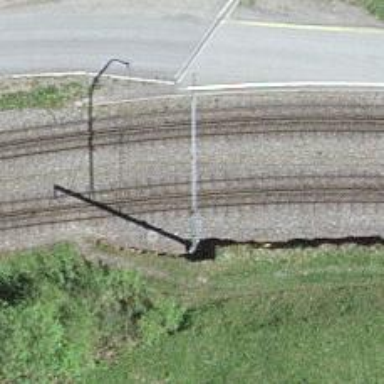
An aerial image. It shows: Single railway track with electrified contact line.